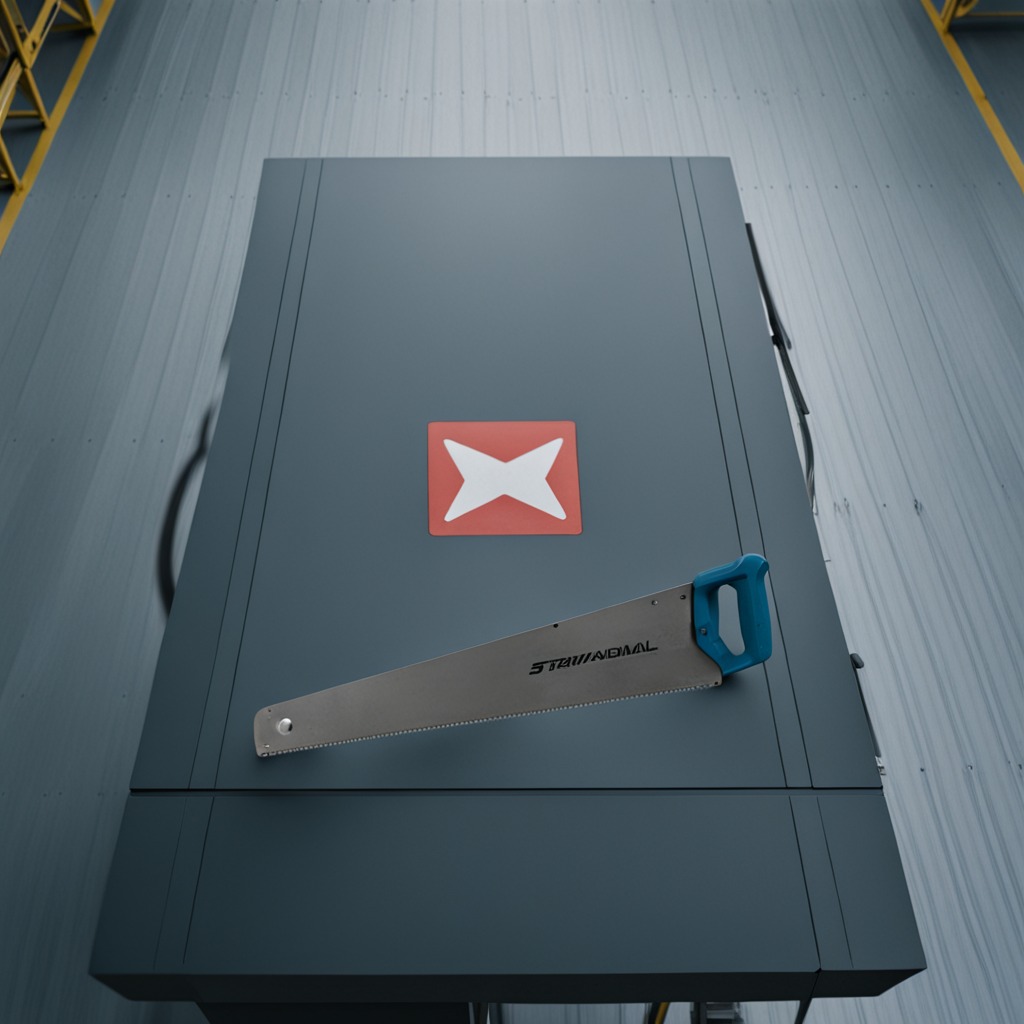
A metal saw lies on a toolbox surface in an airplane hangar workshop 8K.